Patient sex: M
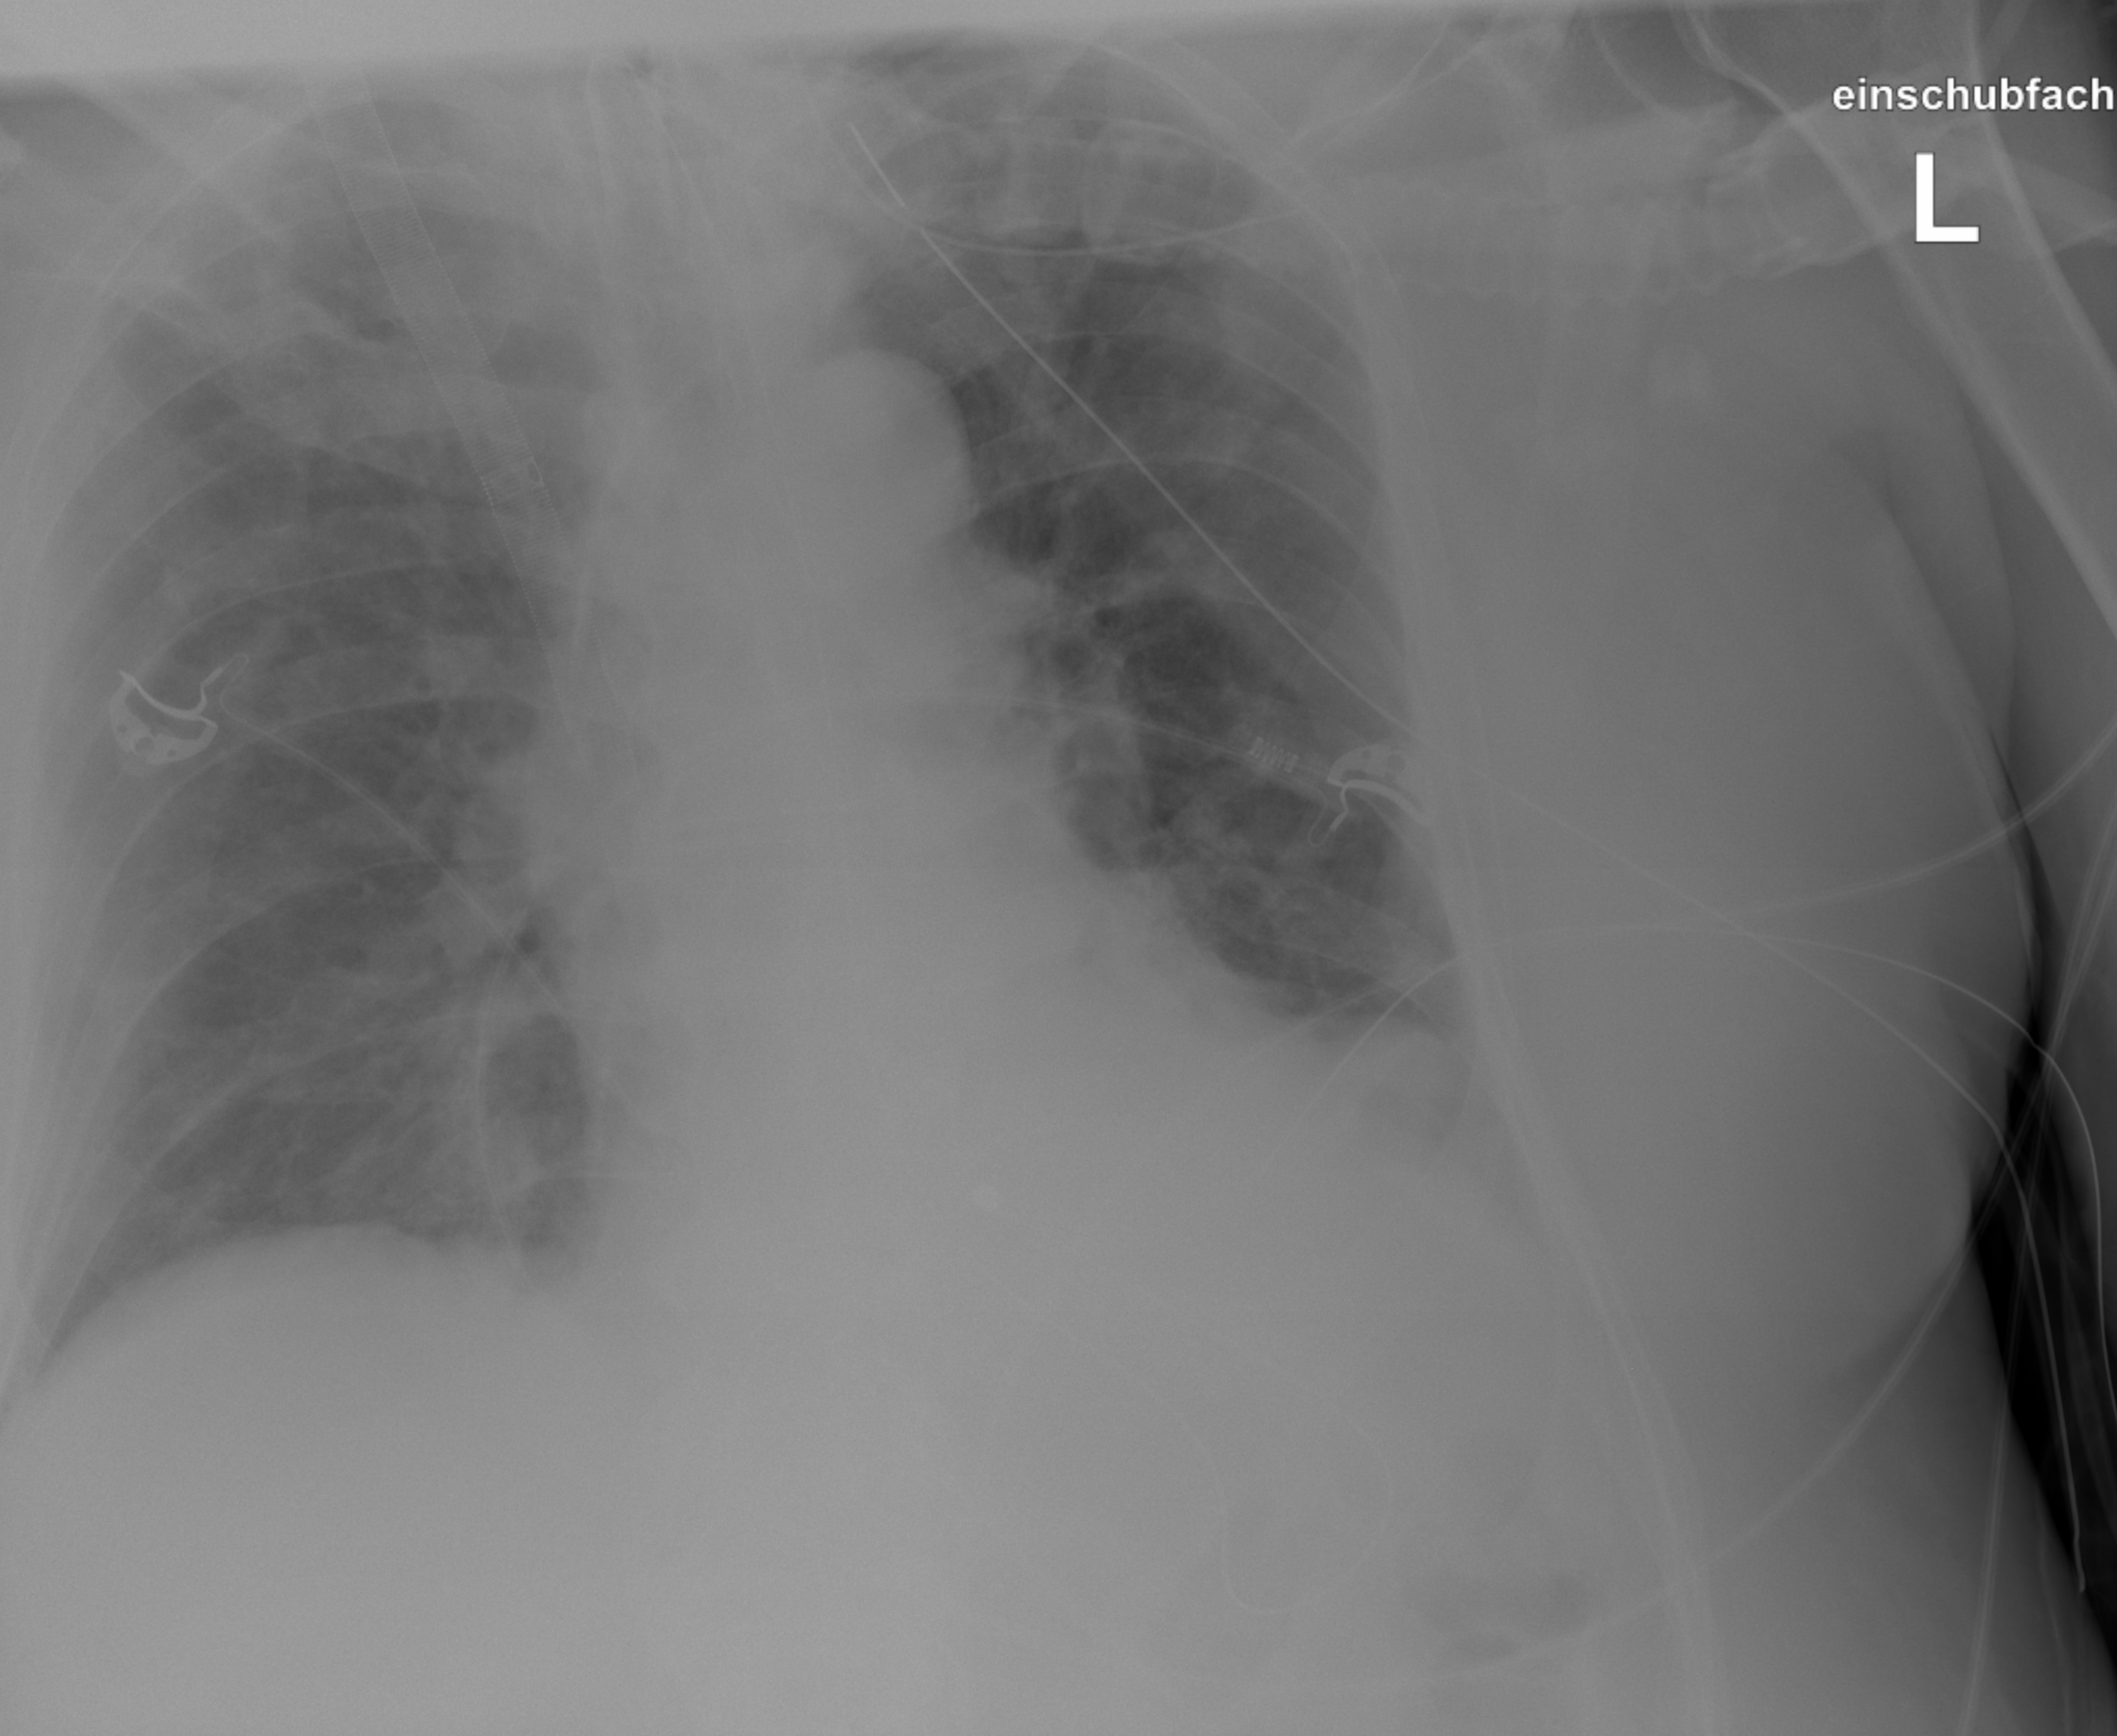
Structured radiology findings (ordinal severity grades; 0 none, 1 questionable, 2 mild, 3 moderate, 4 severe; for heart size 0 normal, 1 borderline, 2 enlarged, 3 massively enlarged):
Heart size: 2
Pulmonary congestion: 2
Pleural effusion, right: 0
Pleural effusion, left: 2
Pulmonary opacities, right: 2
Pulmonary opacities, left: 2
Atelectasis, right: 0
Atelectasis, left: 0